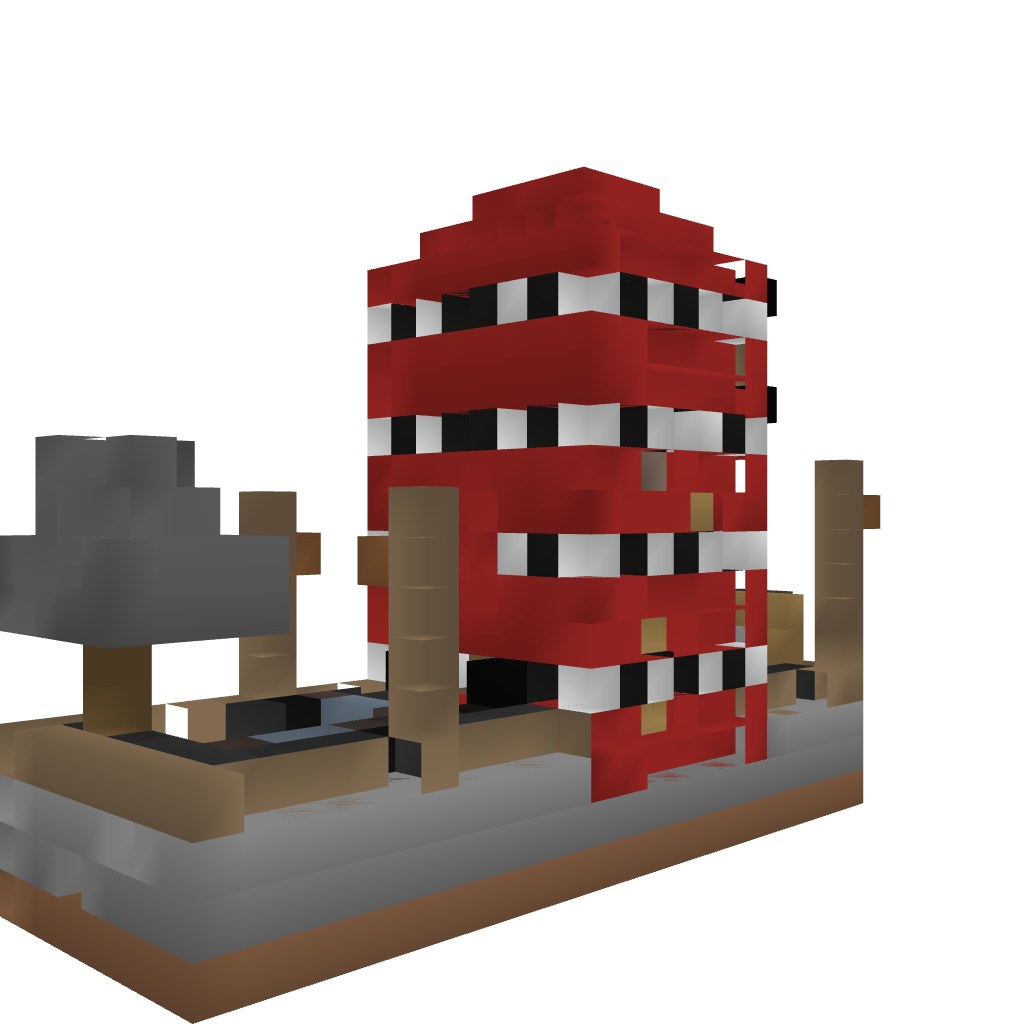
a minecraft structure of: The Minecraft Hotel